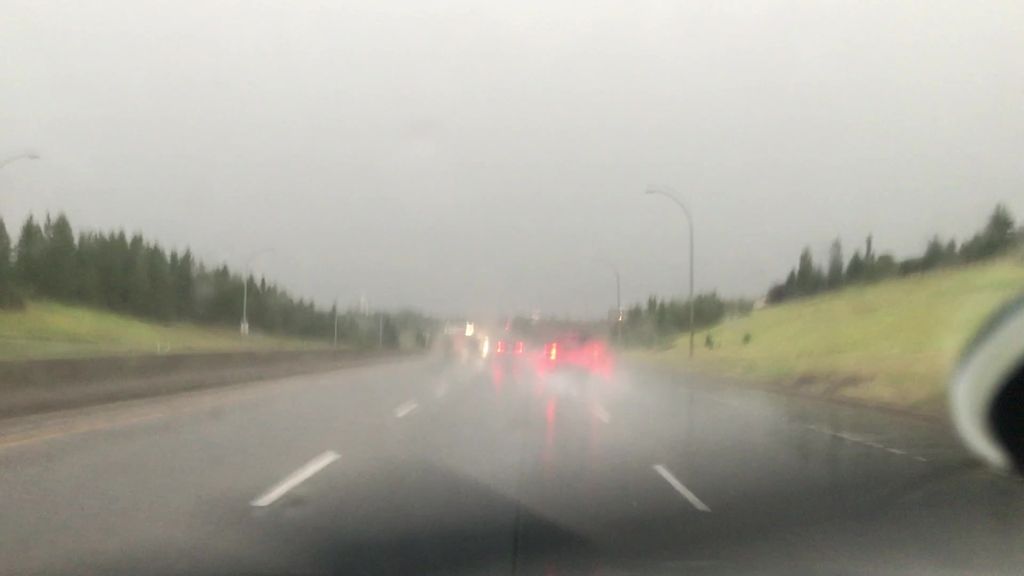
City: edmonton